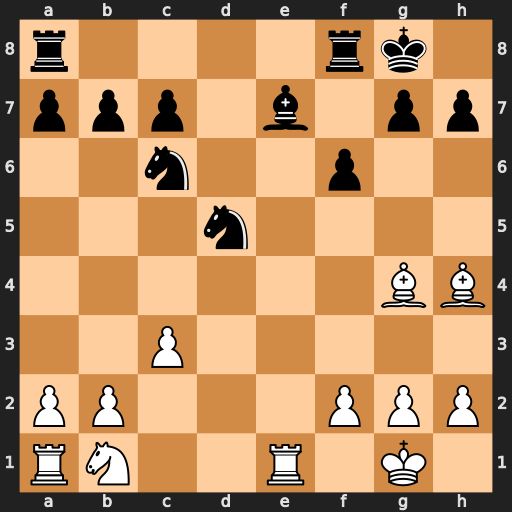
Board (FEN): r4rk1/ppp1b1pp/2n2p2/3n4/6BB/2P5/PP3PPP/RN2R1K1
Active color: w
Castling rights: -
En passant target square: -
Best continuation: Be6+ Kh8 Bxd5